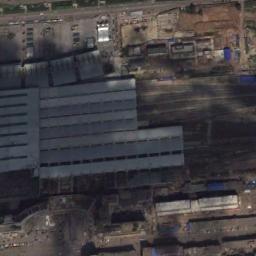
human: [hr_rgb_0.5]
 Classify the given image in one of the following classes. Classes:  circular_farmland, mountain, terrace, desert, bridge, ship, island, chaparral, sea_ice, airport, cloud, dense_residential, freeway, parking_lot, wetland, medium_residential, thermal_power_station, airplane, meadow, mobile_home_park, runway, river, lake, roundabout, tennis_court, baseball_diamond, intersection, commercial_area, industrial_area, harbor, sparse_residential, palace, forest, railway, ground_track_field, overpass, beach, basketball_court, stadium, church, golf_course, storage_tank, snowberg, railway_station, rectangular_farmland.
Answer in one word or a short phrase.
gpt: railway_station